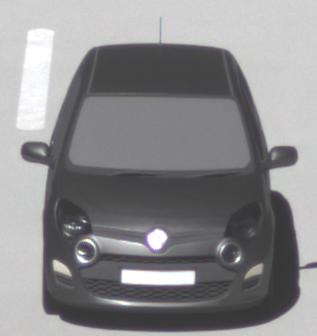
Make: Renault
Model: Twingo 1.2 LEV 16V 75
Detailed model: Twingo (II)
Model produced from: 2012/01
Model produced until: 2014/07
Doors: 3
Color: gray
Road condition: dry road
Daytime: midday
Contrast: high contrast